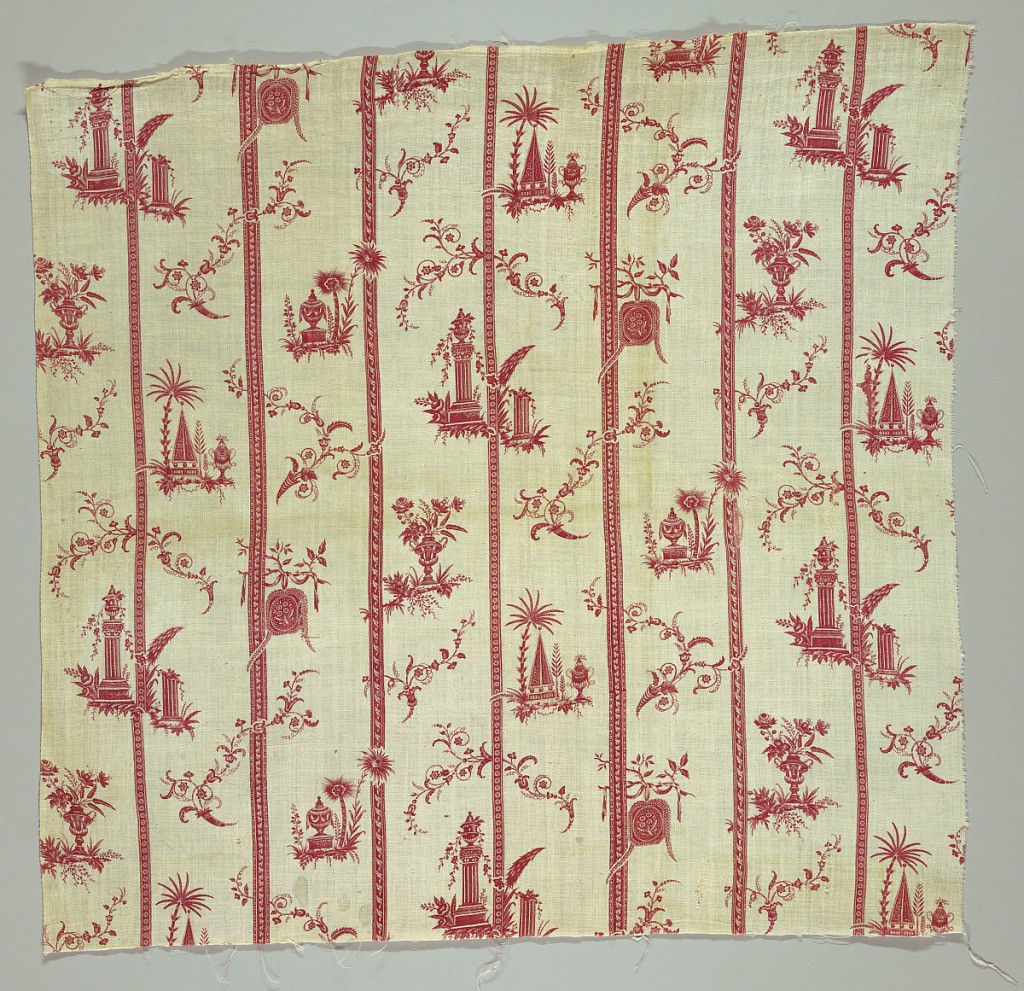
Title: Textile
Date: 1775–85
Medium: cotton Technique: printed by engraved plate on plain weave
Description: Narrow stripes with architectural objects, plants and ornament filling the space betwen the stripes. In red on white.